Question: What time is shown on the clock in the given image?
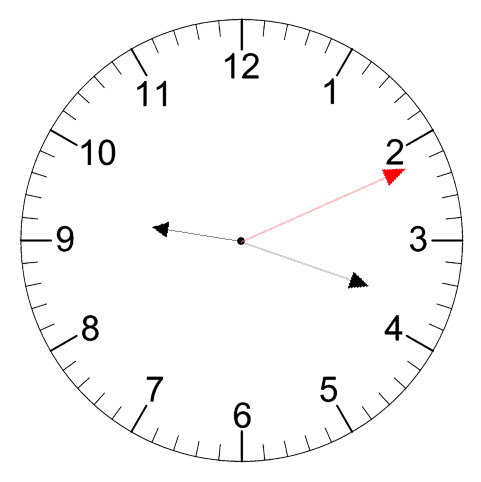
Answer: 09:18:11